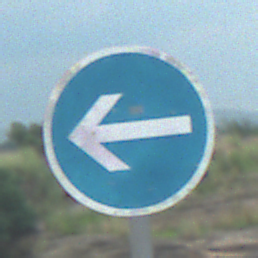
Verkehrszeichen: VorgeschriebeneFahrtrichtungHierLinks
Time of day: MorningAfternoon
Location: Outdoor (Nature)
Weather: PartlyCloudy
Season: NotSpecified
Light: Natural